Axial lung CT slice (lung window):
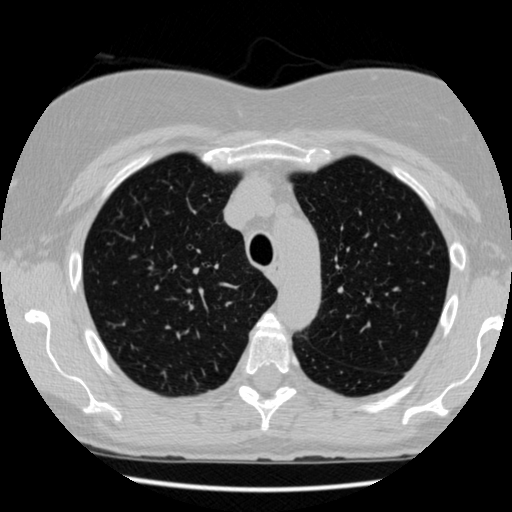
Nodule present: no